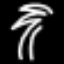
Label: palm tree